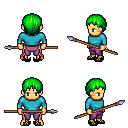
a pixel art fantasy rpg character, male body template, human, tanned skin, teal long-sleeve shirt, magenta pants, green plain hairstyle, bracelets, ghillies, spear, four views (front, back, left, right), 2x2 character sprite sheet, small pixel art, hard edges, no anti-aliasing